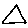
Label: triangle